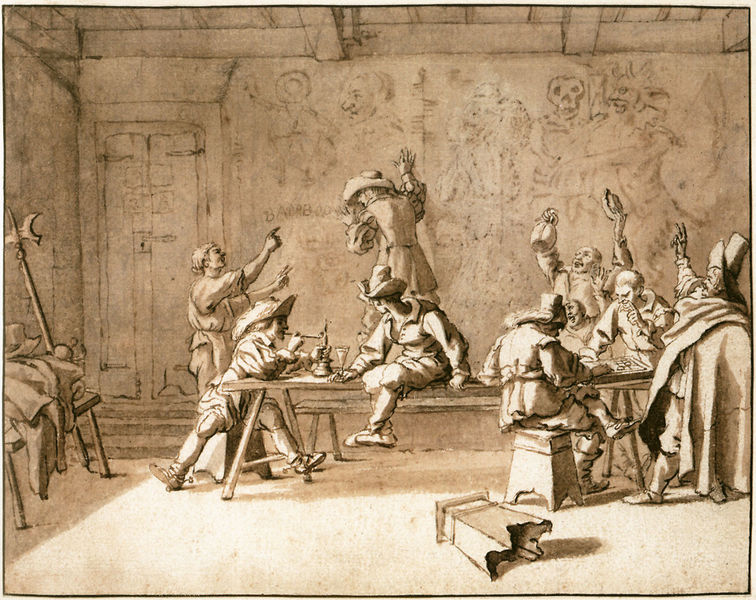
Titel: Bentvueghels in einer römischen Kneipe
Künstler: Pieter van Laer
Institution: Berlin, Staatliche Museen, Kupferstichkabinett
Schlagwörter: feuer, menschen, braun, fenster, glas, hut, hüte, licht, männer, raum, stuhl, tisch, tür, zeichnung, zimmer, beige, malerei, feiern, flasche, gelage, kneipe, trinken, wand, innenraum, mühle, rauch, mantel, genre, chaos, grafik, hocker, schemel, figuren, lanze, essen, spielen, pfeife, rauchen, goya, kerze, maler, spiel, waffen, waffe, malen, stift, bänke, totenkopf, hellebarde, klassisismus, gasthaus, schänke, wirt, wirtshaus, zeichnungen, tabak, studenten, bemalen, tabu, trinekn, en, genussmittel, klasissismus